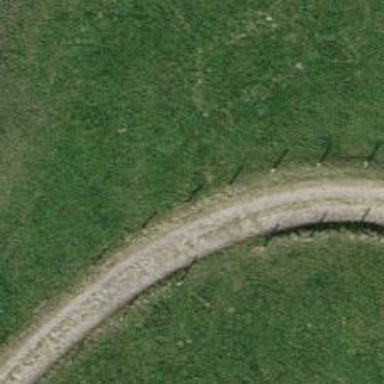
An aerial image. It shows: Fence.